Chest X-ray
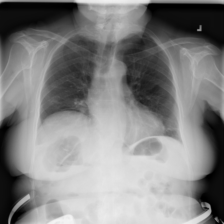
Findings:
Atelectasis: positive
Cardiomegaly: negative
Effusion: negative
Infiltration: negative
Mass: negative
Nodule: negative
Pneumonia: negative
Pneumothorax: negative
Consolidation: negative
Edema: negative
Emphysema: negative
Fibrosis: negative
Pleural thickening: negative
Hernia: negative